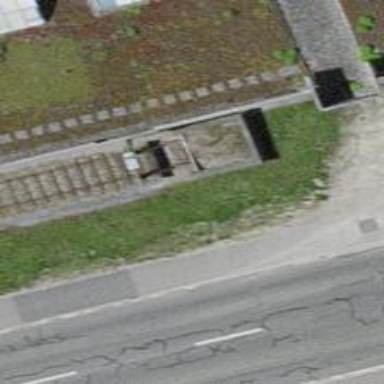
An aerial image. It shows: Railway buffer stop.